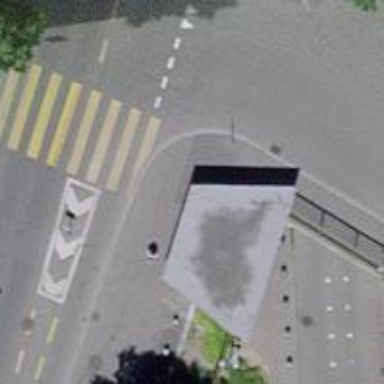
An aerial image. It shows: Kerb serving as barrier.